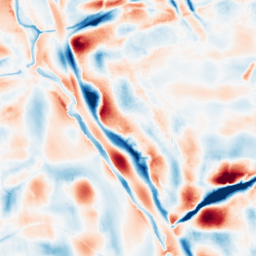
Category: wavelet
Decomposition family: wavelet_biorthogonal
Decomposition parameters: wavelet: bior4.4
level: 5
Upsampling method: bilinear
Upsampling parameters: scale: 4
Upsampling scale: 4